Question: I want to create a tabbed view of pages similar to that of the profile page of stack overflow, as can be seen in the image below.

I have been able to create a tabbed interface, but I am unable to remove the border below the tab, because the border has been actually given to the div below. If I give the border to the tab, then I can't extend the border over the area where there is not a tab.
Here is the html that I am using
'''
<div id="centerDiv">
<div id="centeredMenu">
<ul class="tabs">
<li><a class="active" href="#">Questions</a></li>
<li><a href="#">Blogs</a></li>
<li><a href="#">Posts</a></li>
</ul>
</div>
</div>
<div style="clear:both;"></div>
<div class="favContentBox">
<!-- The content goes here -->
</div>
<div class="favContentBox">
<!-- The content goes here -->
</div>
<div class="favContentBox">
<!-- The content goes here -->
</div>
'''
I have as many 'favContentBox' as there are the 'ul' 'li' elements. And the javascript is
'''
$(document).ready(function(){
var currentTab = 0;
function openTab(clickedTab) {
var thisTab = $(".tabs a").index(clickedTab);
$(".tabs li a").removeClass("active");
$(".tabs li a:eq("+thisTab+")").addClass("active");
$(".favContentBox").hide();
$(".favContentBox:eq("+thisTab+")").show();
currentTab = thisTab;
}
$(".tabs li a").click(function() {
openTab($(this));
return false;
});
$(".tabs li a:eq("+currentTab+")").click()
});
'''
And the 'css' goes like this
'''
.favContentBox
{
border:1px solid #808080;
padding-left:20px;
padding-right:20px;
min-height: 500px;
}
.tabs
{
margin:0 0 0 0;
padding:0 0 0 0;
left:50%;
text-align:center;
clear:left;
position:relative;
float:left;
}
.tabs li
{
list-style: none;
float: left;
right:50%;
display:block;
position:relative;
}
.tabs li a
{
display: block;
color:black;
font-weight: bold;
text-align: center;
text-decoration: none;
width:100px;
padding: 5px 0 5px 0;
border-left: 1px solid #808080;
border-top: 1px solid #808080;
border-right: 1px solid #808080;
margin-left:20px;
background-color:#F0F0F0;
}
'''
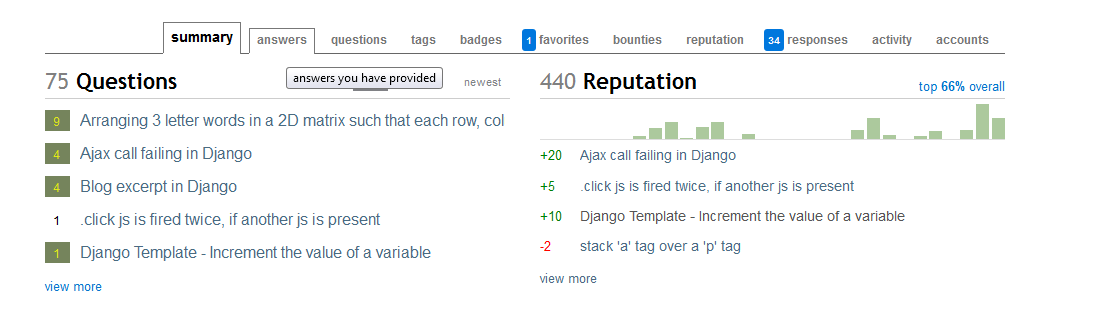
Answer: Add a white bottom border to the tab and make the tab one pixel smaller than its container (to account for the top border). Here's an all CSS solution for the tab hovering.
Demo: <URL>
HTML:
'''
<ul id="tabs"><!--
--><li class="tab">summary</li><!--
--><li class="tab selected">answers</li><!--
--><li class="tab">questions</li><!--
--><li class="tab">tags</li><!--
--></ul>
'''
CSS:
'''
#tabs {
border-bottom: 1px solid #666666;
font: bold 15px/15px Helvetica, Tahoma, Arial;
height: 30px;
margin: 0;
padding: 0;
padding-left: 10px;
}
.tab {
color: #777;
cursor: pointer;
display: inline-block;
height: 23px;
font-size: 13px;
line-height: 13px;
margin-left: 2px;
margin-right: 2px;
padding-top: 8px;
text-align: center;
vertical-align: top;
width: 80px;
}
.tab:hover {
border: 1px solid #666666;
border-bottom: 1px solid white;
height: 22px;
margin-top: 5px;
padding-top: 2px;
width: 78px;
}
.selected {
border: 1px solid #666666;
border-bottom: 1px solid white;
color: black;
font-size: 15px;
line-height: 15px;
padding-top: 6px;
width: 78px;
}
.selected:hover {
height: 23px;
margin-top: 0;
padding-top: 6px;
width: 78px;
}
'''
Script:
'''
$( ".tab" ).click( function () {
$( ".selected" ).removeClass( "selected" );
$( this ).addClass( "selected" );
} );
'''
Output: